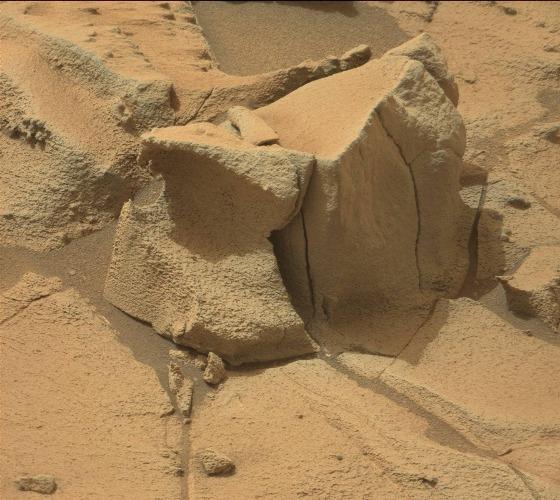
Terrain classes present: Bedrock, Gravel / Sand / Soil, Rock, Shadow